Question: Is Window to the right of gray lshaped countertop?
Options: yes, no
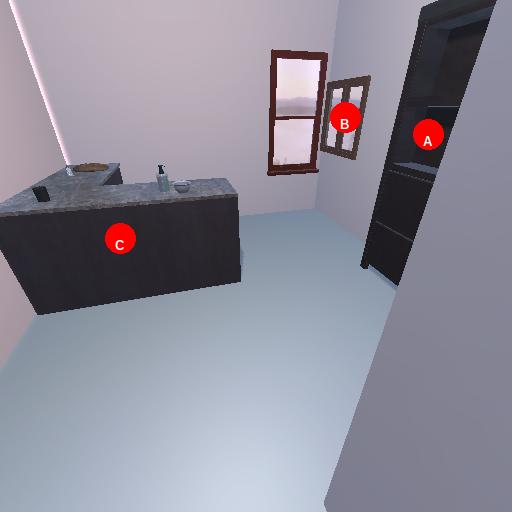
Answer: yes